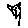
Label: cat